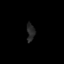
Tissue: lung
Cell type: Others
Senescence score: 0.1813
Nuclear area (px): 137
Mean DAPI intensity: 38.423